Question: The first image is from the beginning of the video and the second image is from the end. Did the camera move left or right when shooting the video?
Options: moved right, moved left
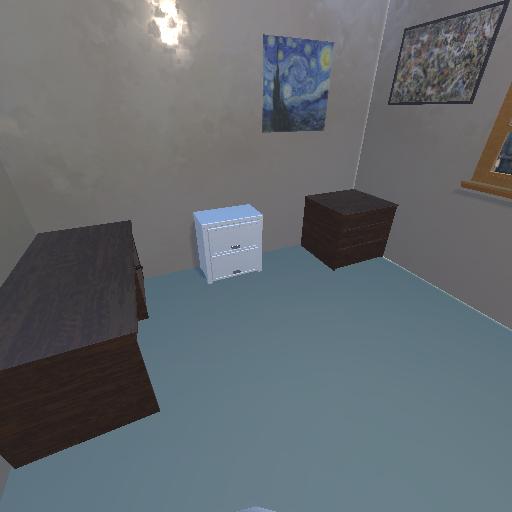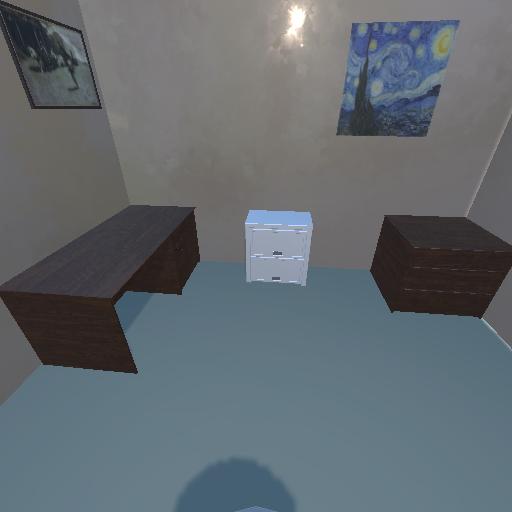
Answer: moved right